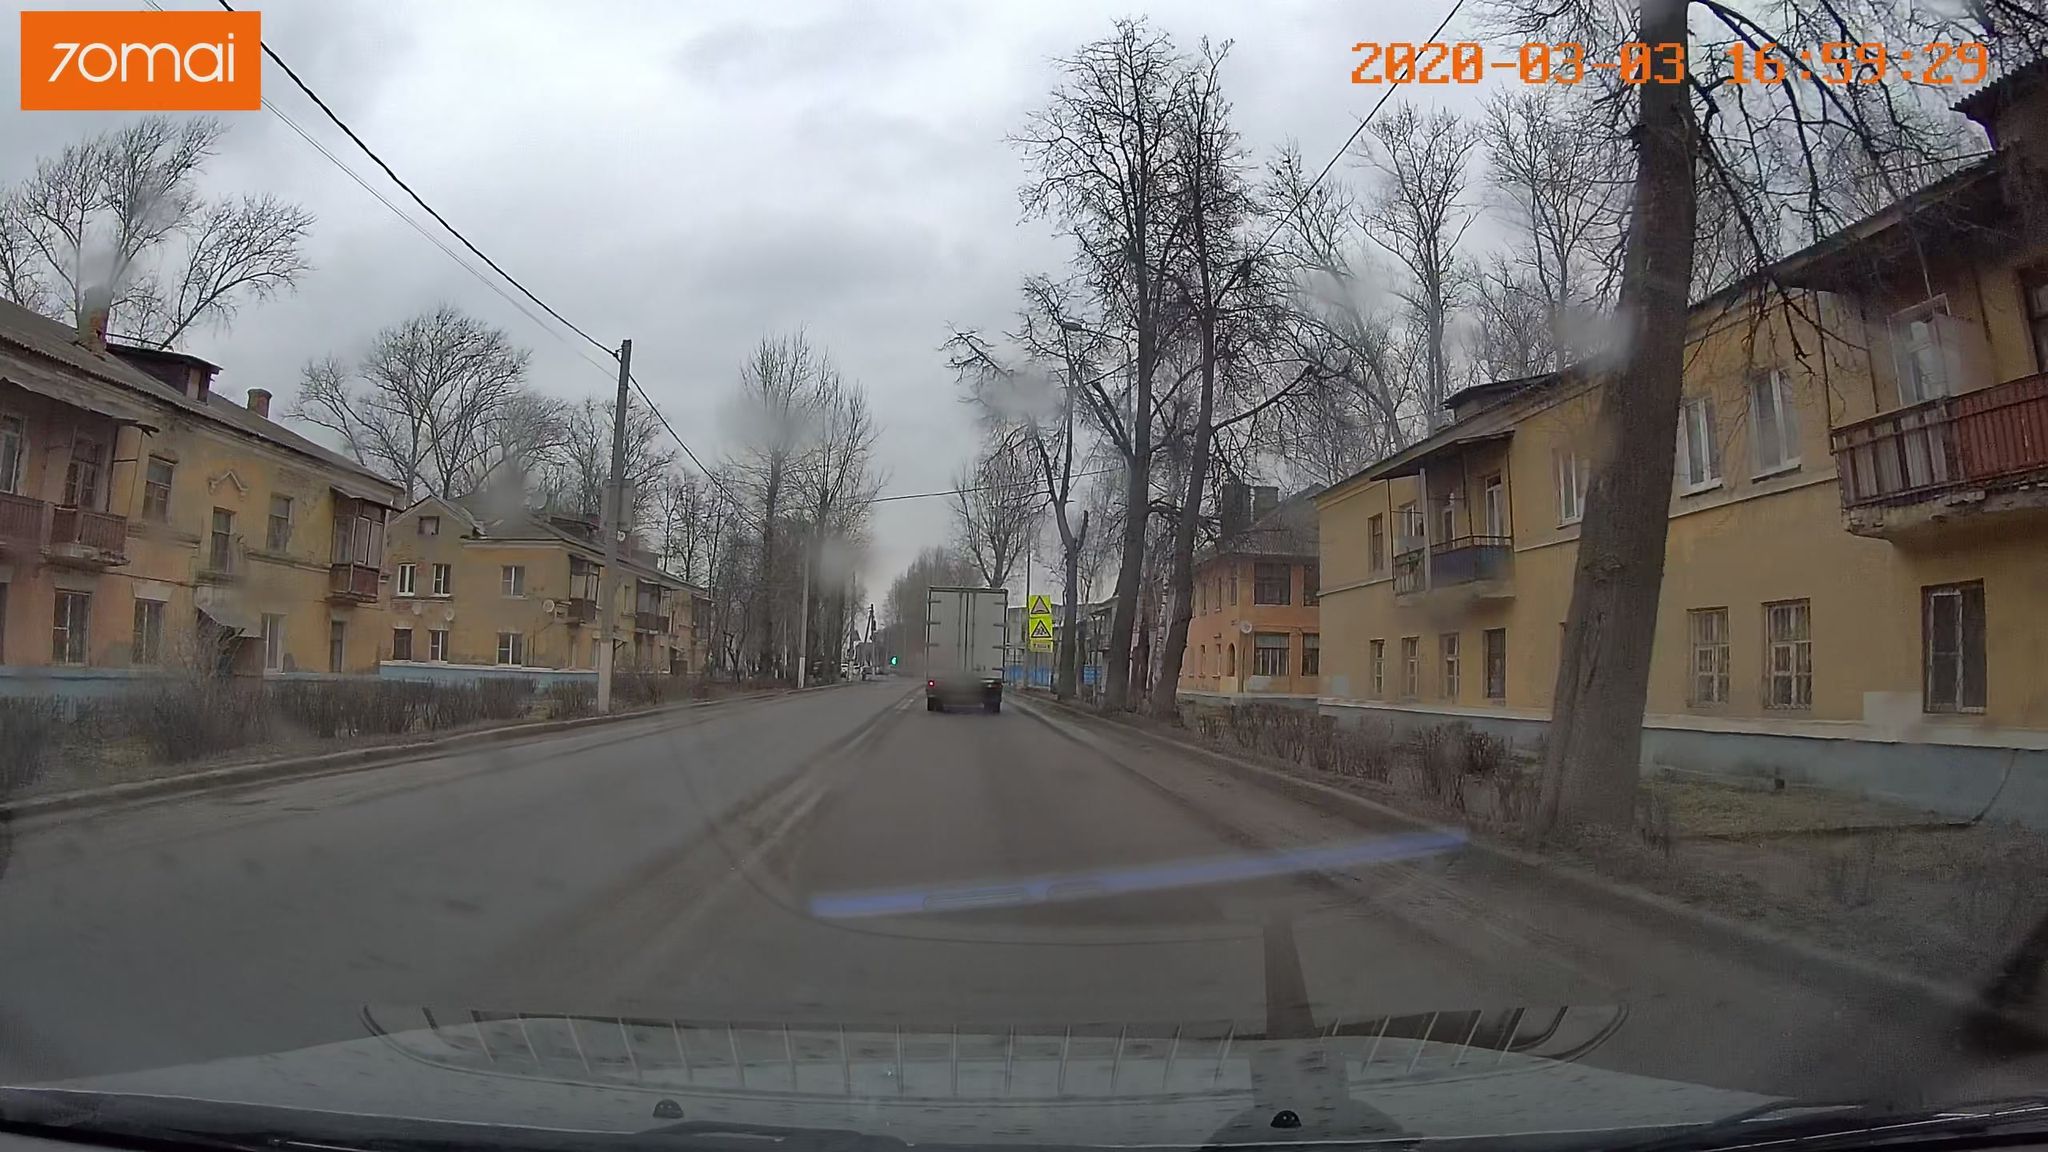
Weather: snowy
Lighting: day
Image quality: good
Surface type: driving surface
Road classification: residential
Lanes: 2.0
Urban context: dense urban cluster
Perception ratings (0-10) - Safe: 2.06, Lively: 6.4, Beautiful: 1.85, Boring: 6.87, Depressing: 4.04, Wealthy: 1.44